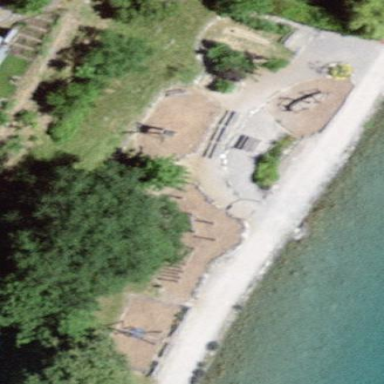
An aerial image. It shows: Ship-themed playground on the ground.